Field crop: tomato
Growth stage: 2
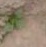
Species: solanum